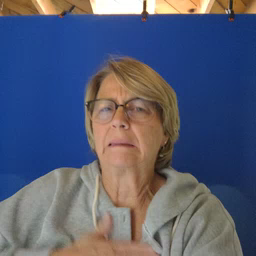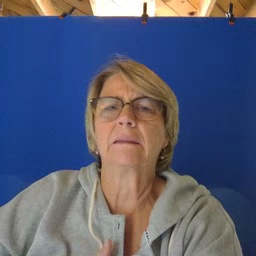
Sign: please